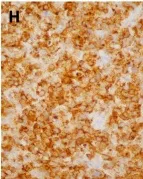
Case Pathology. , positive for CD30.
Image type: pathology (immunostaining)